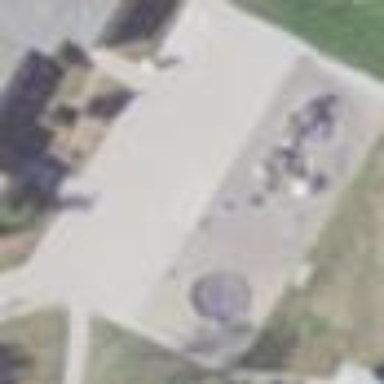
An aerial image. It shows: Playground area for leisure activities on the land.